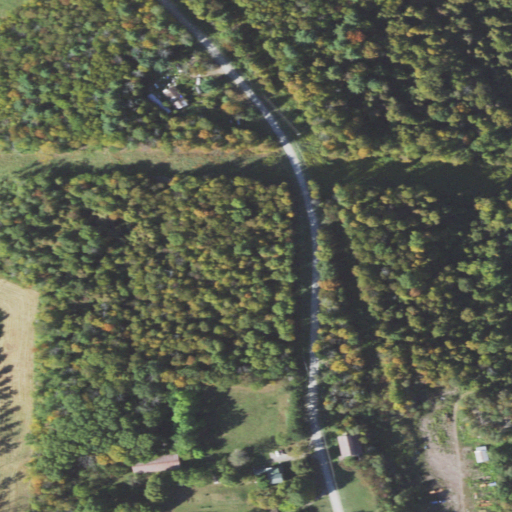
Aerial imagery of mountain in Pennsylvania named Luce Hill containing deciduous forest, mixed forest, open development, pasture, and medium intensity development